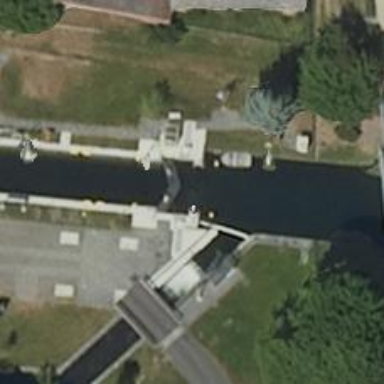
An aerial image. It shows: Lock gate along waterway.